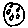
Label: moon